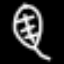
Label: leaf